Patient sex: M
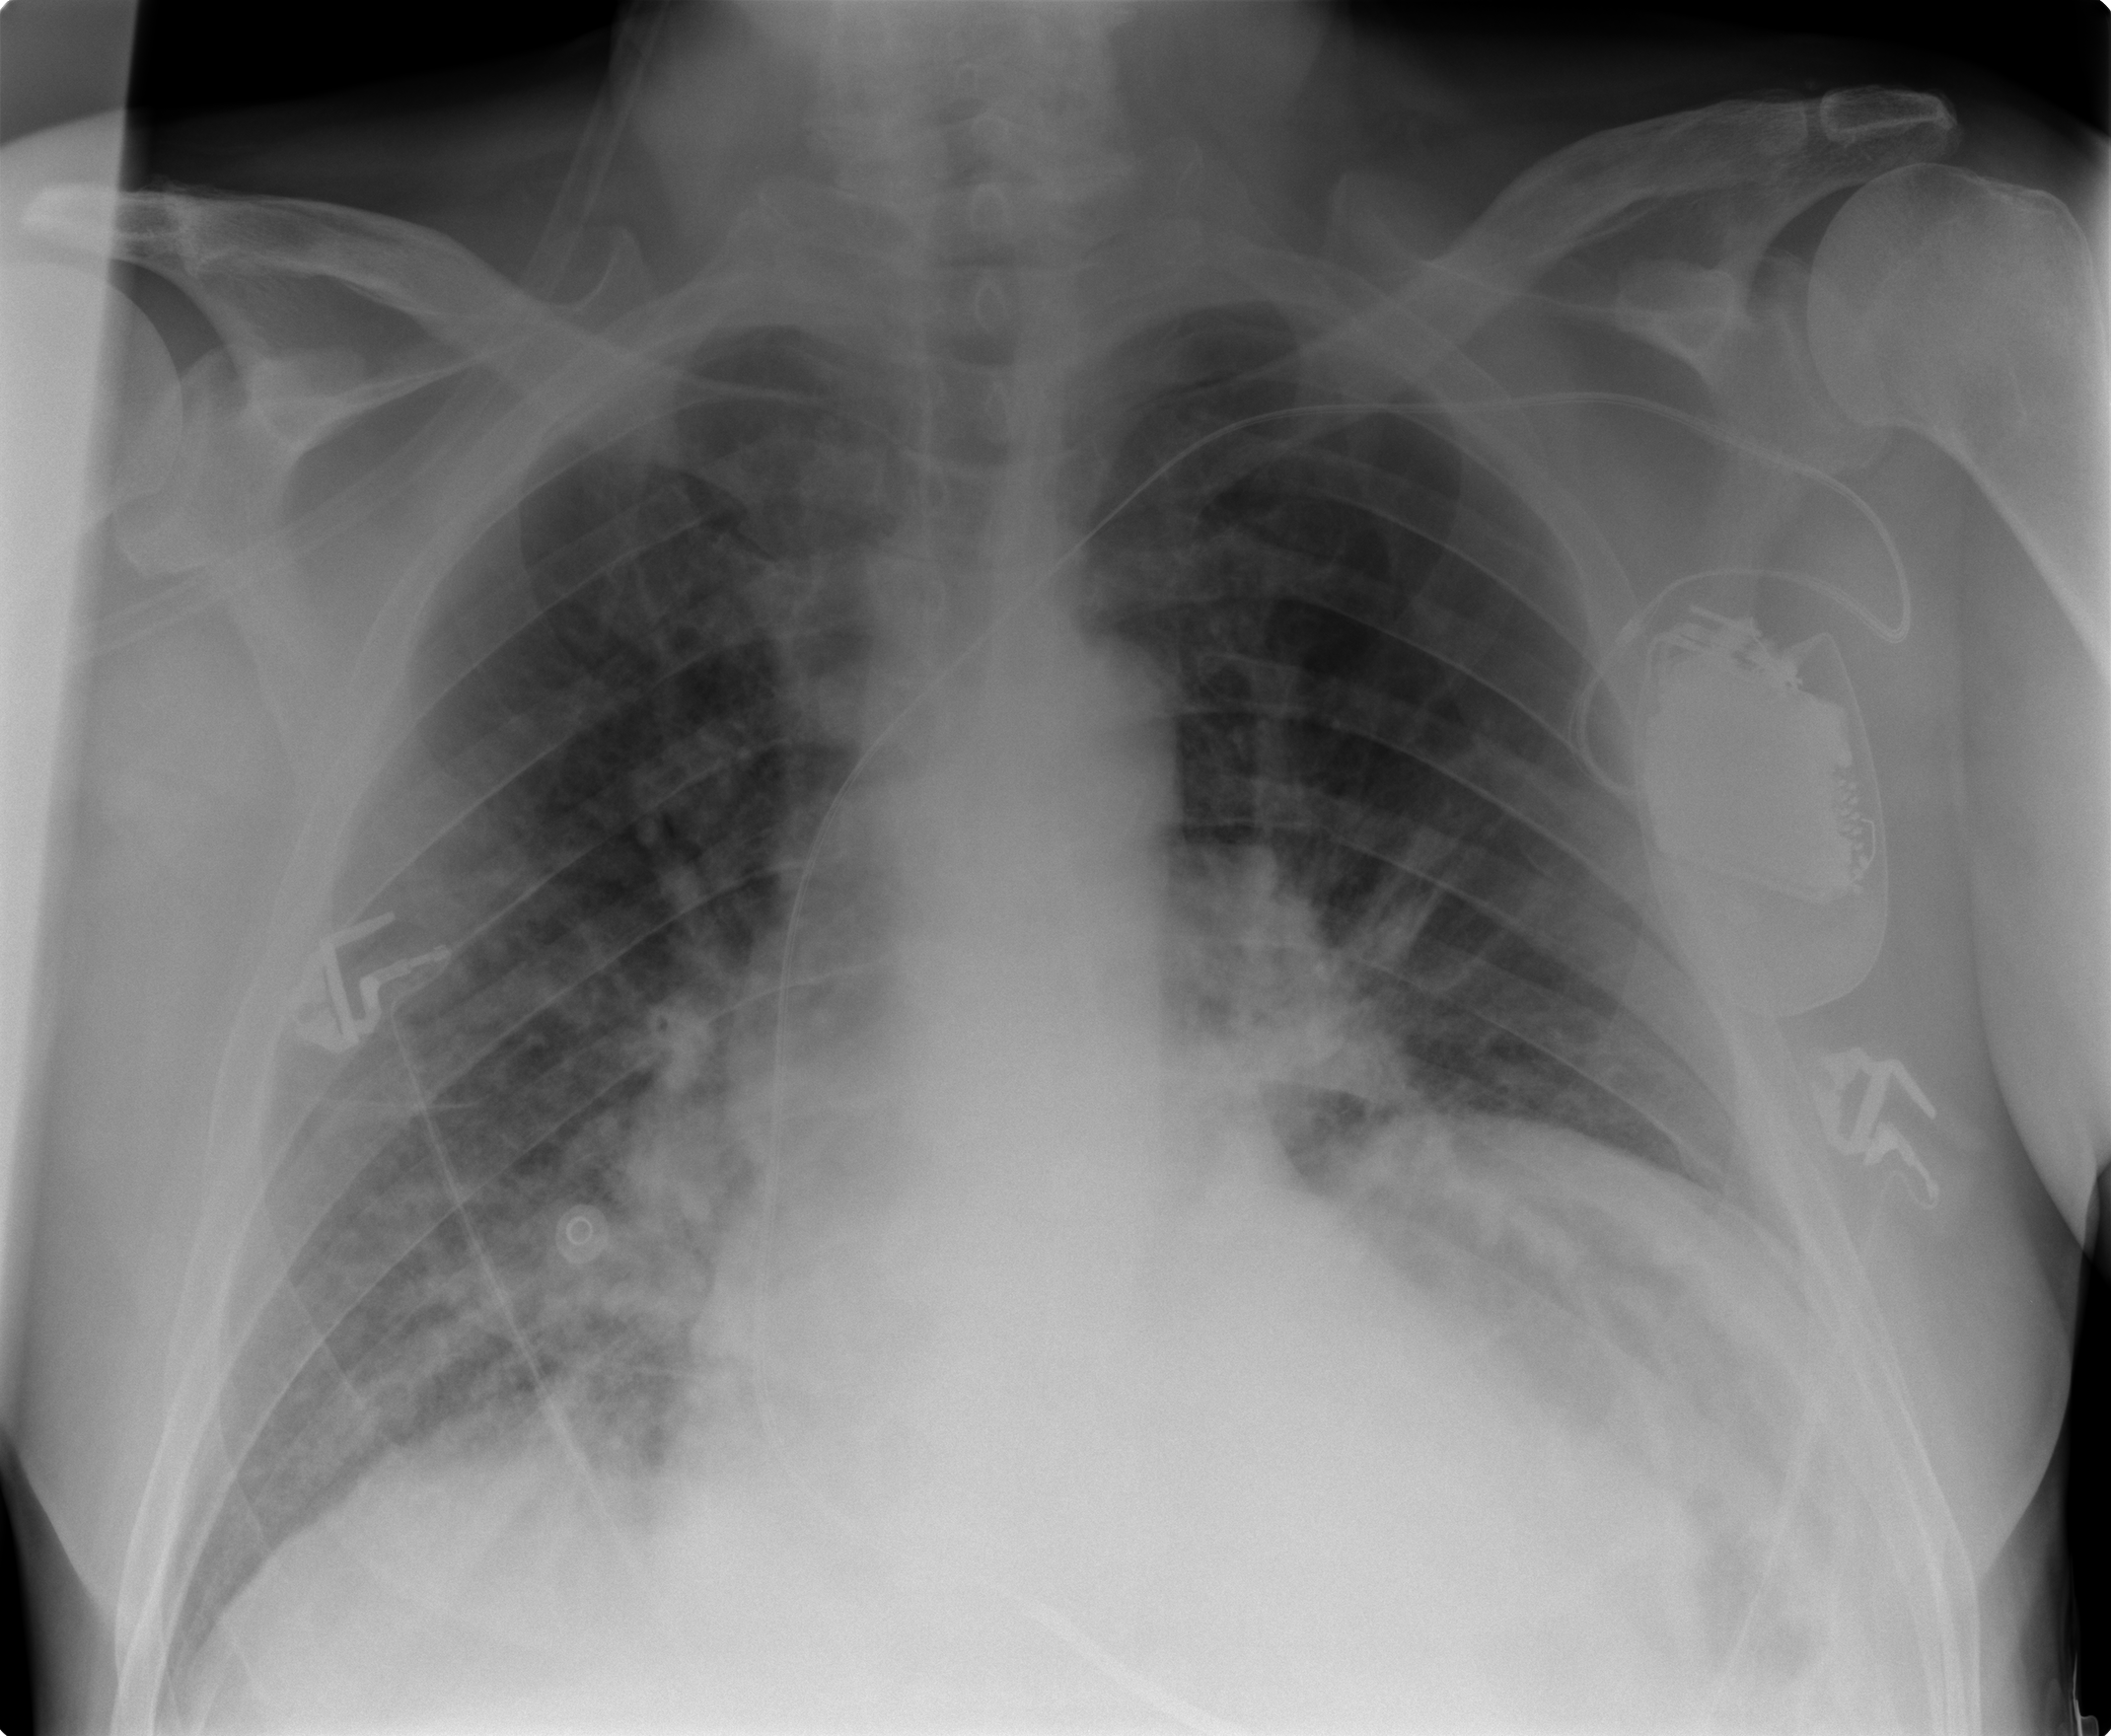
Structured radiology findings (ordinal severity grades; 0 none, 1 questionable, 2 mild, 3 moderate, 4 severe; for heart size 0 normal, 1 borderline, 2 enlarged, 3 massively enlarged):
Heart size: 2
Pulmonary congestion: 1
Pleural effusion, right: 0
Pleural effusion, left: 0
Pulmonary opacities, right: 2
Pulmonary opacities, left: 0
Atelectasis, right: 2
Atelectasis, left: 2